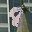
Label: 8